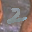
Label: 2